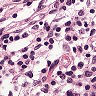
Metastatic tissue present: no